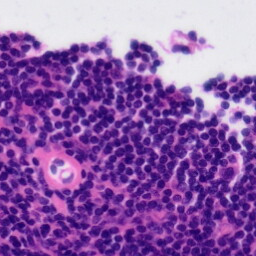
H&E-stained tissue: Tonsil